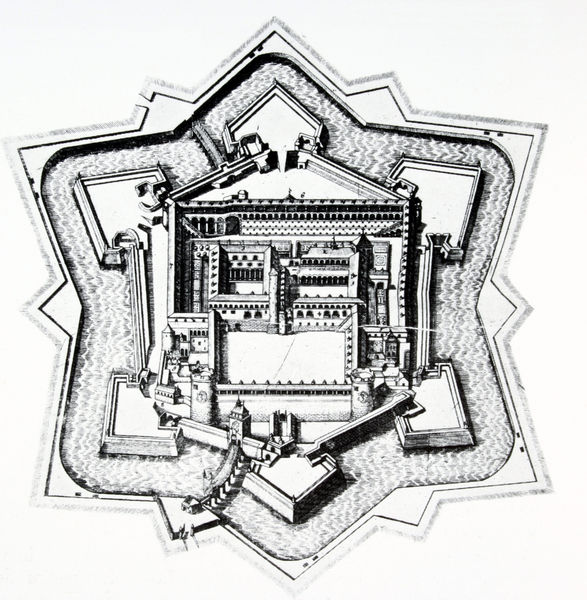
Titel: Plan des Castello Sforzesco in Mailand
Künstler: Johann Ludwig Gottfried
Standort: Mailand
Institution: Civica Raccolta di Stampe Bertarelli
Schlagwörter: wasser, weiß, fluss, stadt, fenster, grau, schwarz, skizze, zeichnung, anlage, dach, gebäude, gras, park, rasen, schloss, architektur, barock, brücke, kirche, renaissance, turm, garten, perspektive, mauer, grafik, graphik, hof, platz, vogelperspektive, krieg, treppe, symmetrie, aufgang, tor, galerie, befestigung, aufsicht, eingang, zugang, innenhof, umgang, burg, kloster, türme, palast, stern, draufsicht, festung, plastisch, druck, schwarzweiss, stich, militär, entwurf, gemäuer, tore, hellgrau, mauern, graben, plan, eingan, kanonen, laubengang, burggraben, geometrie, achteck, höfe, grundriss, gesamtansicht, wall, innenhöfe, lageplan, schlosspark, stadtplan, bastionen, sternförmig, kastell, wassergraben, wachturm, zugbrücke, zitadelle, verteidigung, wehranlage, parl, innehof, pentagon, redoute, burgmauern, glacis, burgnauern, lustperspektive, militäranlage, sternbau, wallgraben, 6eck, klaster, festungsbaukunst